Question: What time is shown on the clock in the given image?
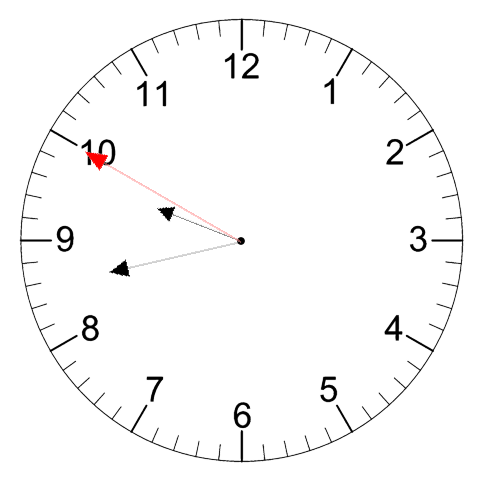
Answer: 09:42:50